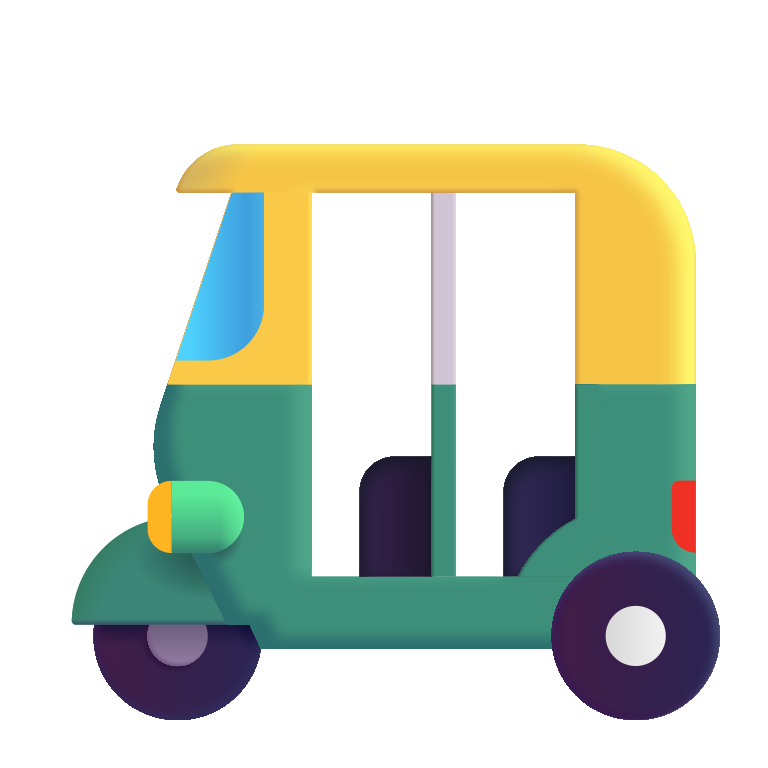
auto rickshaw color